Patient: sex F, age 63
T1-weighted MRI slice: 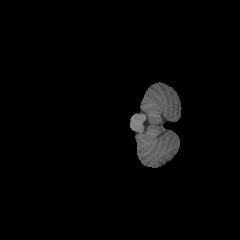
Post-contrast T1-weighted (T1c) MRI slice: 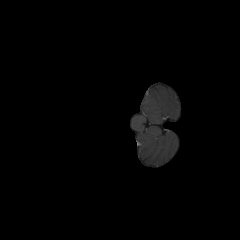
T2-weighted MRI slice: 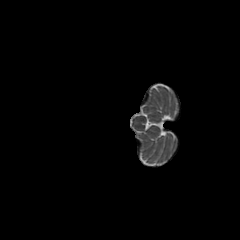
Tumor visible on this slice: no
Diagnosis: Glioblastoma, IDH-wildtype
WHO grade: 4